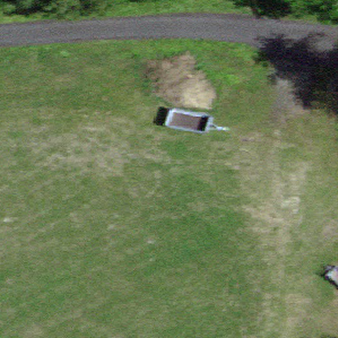
Label: other